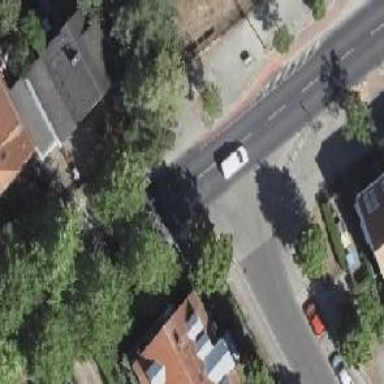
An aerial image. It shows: Unmarked crossing on the road.